Current action and preconditions to check: trajectory_clear

Your task: For each precondition in the list above, predict whether it will hold at this action.

Consider the current scene as observed from the mobile robot's camera, and analyze the predicted future states of all dynamic agents (e.g., people, animals, vehicles, or any moving entities) within the NEXT SECOND.

IMPORTANT: Only answer "very likely" if you are absolutely certain—based on strong, clear evidence—that a dynamic agent will violate the precondition in the predicted future state. Do NOT answer "very likely" for unlikely, ambiguous, or low-probability risks.

Ask yourself for each precondition: Is there a high probability, with clear and convincing evidence, that the predicted future states of any dynamic agent will interfere with the predicted future state of the currently executing action within the NEXT SECOND, causing that precondition to fail?

Assess the risk level based on these predictions. Use "likely" or "very likely" if motions create a clear risk of interference.

Use "neutral" or "improbable" if agents are nearby but their predicted paths are clearly diverging or non-conflicting.

Failure Risk Categories: "very improbable", "improbable", "neutral", "likely", "very likely"

Answer Format: Output ONLY the probability_of_failure value from these categories: "very improbable", "improbable", "neutral", "likely", "very likely"

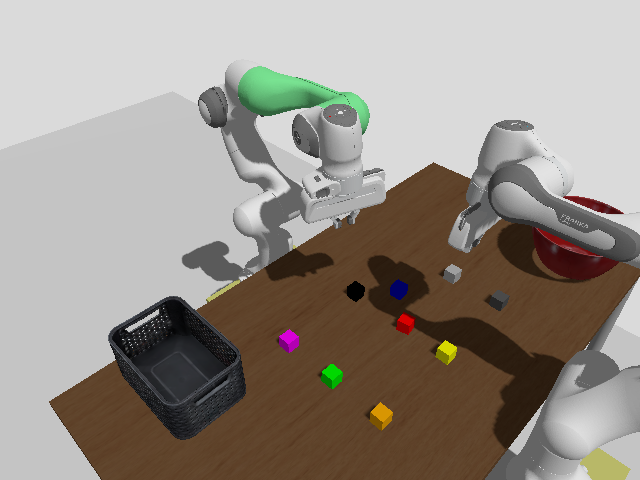

Answer: very improbable